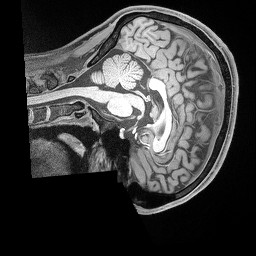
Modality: T1w
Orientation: sagittal
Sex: male
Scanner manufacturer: siemens
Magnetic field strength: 3 T
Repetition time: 2.53 s
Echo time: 0.00169 s